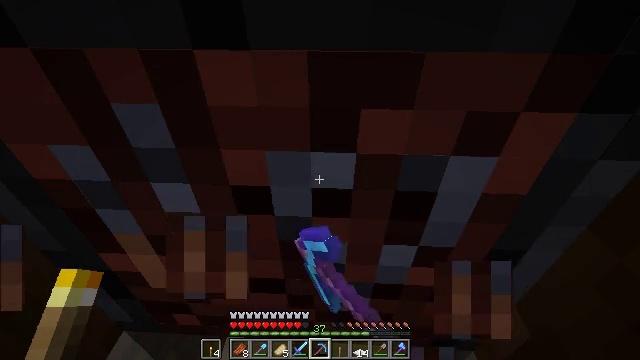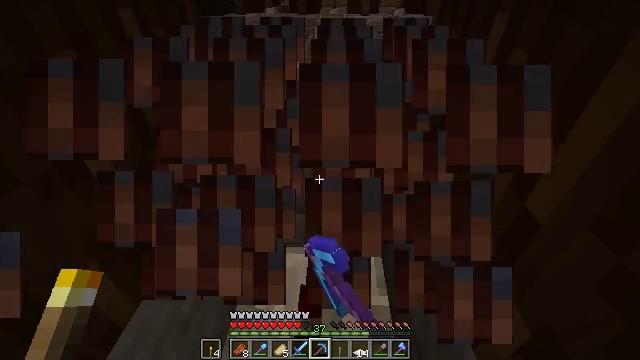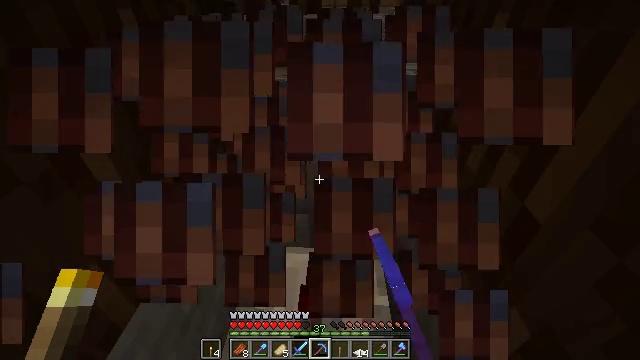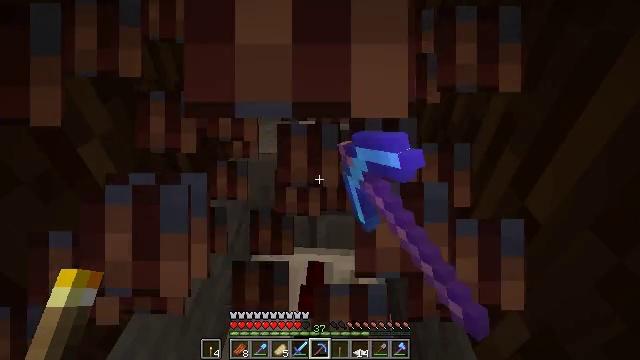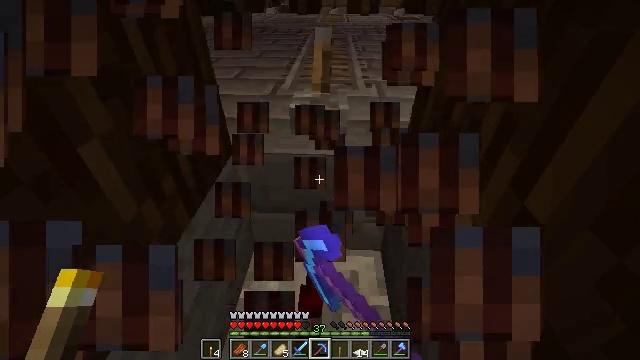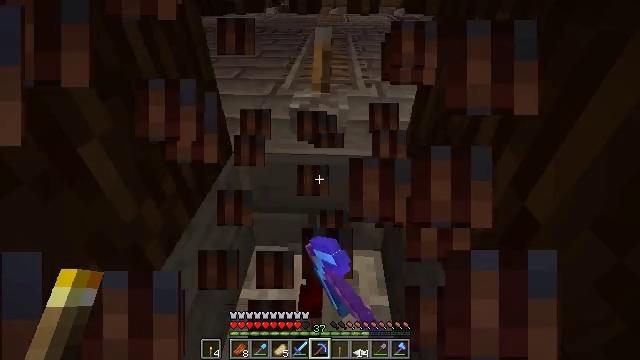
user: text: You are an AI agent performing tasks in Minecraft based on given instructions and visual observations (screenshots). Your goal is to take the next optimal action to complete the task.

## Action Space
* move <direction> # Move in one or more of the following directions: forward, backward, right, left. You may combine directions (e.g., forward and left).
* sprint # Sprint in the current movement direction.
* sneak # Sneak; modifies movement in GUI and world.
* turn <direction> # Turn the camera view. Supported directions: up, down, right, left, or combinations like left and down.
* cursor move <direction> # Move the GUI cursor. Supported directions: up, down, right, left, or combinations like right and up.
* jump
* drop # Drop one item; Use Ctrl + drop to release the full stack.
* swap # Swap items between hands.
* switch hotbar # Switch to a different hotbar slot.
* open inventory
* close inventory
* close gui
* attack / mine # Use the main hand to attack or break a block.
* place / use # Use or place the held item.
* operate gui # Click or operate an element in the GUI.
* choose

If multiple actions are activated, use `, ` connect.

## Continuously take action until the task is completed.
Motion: motion action
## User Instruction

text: Attack the smithing table to collect it.
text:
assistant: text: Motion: attack / mine
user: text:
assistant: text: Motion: attack / mine
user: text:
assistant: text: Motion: attack / mine
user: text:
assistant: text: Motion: attack / mine
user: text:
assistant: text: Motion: attack / mine
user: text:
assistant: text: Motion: attack / mine